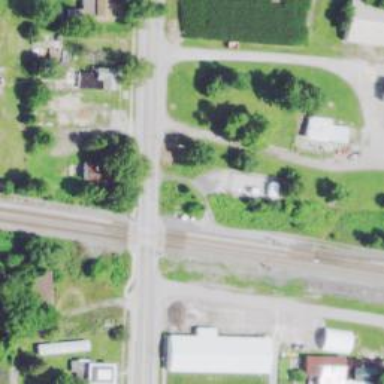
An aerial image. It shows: Railway level crossing.